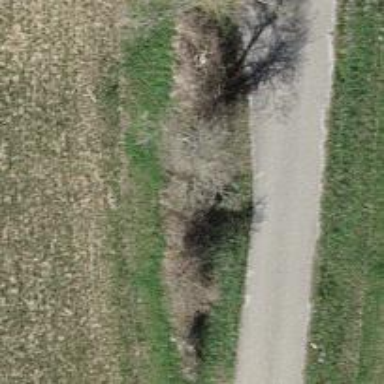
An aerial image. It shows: Row of trees in natural setting.